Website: walmart
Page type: address-validator
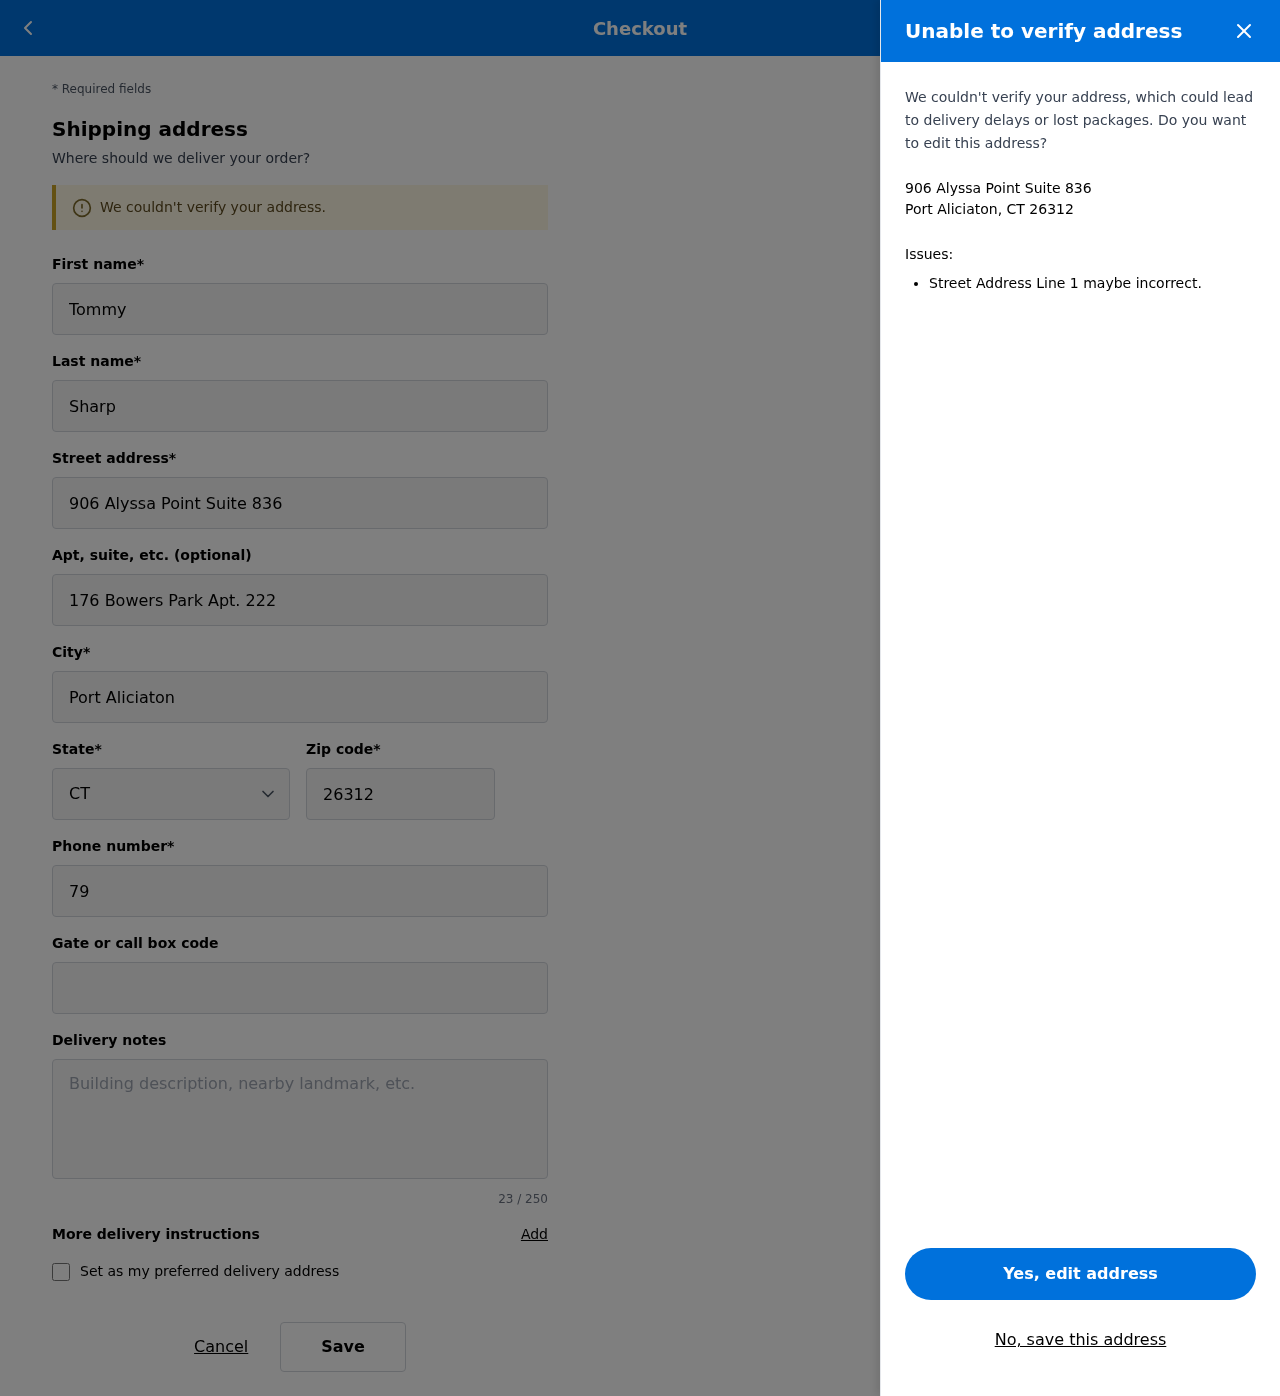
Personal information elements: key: PII_CITY_STATE_ZIP
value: Port Aliciaton, CT 26312
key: PII_DELIVERY_INSTRUCTIONS
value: Place in package locker
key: PII_STATE_ABBR
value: CT
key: PII_STREET
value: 906 Alyssa Point Suite 836
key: PII_FIRSTNAME
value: Tommy
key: PII_LASTNAME
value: Sharp
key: PII_STREET2
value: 176 Bowers Park Apt. 222
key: PII_CITY
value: Port Aliciaton
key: PII_POSTCODE
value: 26312
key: PII_PHONE
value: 7948279225
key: PII_SECURITY_CODE
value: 2474